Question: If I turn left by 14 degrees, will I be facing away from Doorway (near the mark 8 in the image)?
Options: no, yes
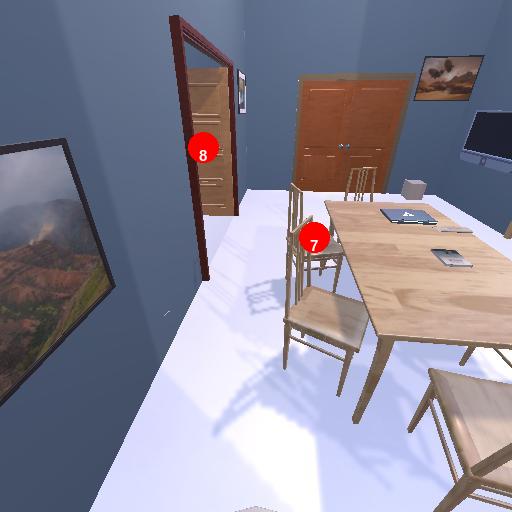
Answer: no